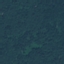
Land use / land cover: Forest